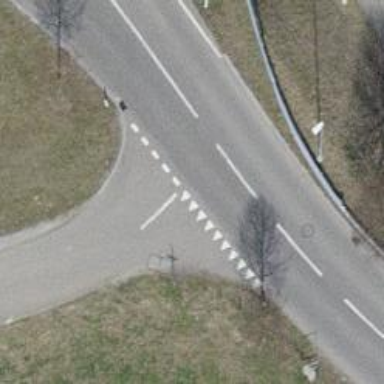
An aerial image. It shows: Road with "give way" sign.